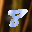
Label: 8